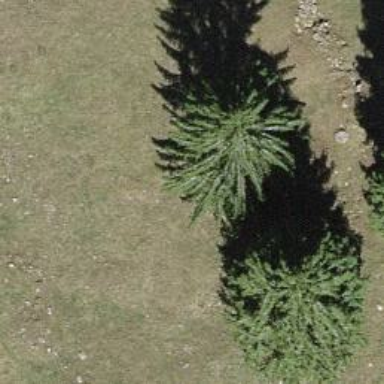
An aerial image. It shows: Agricultural area characterized by evergreen needle-leaved trees.